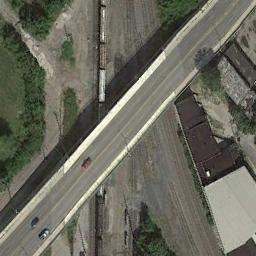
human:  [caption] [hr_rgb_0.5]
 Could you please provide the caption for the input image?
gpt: The cross-line overpass is over the roads and some buildings are next to the overpass .